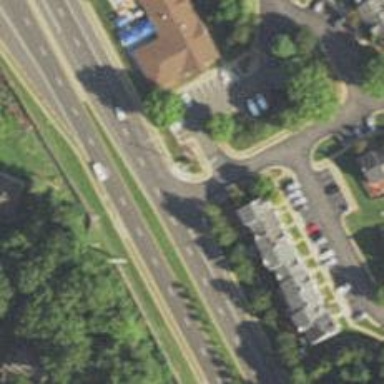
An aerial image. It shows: Unmarked crossing on the road.